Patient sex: F
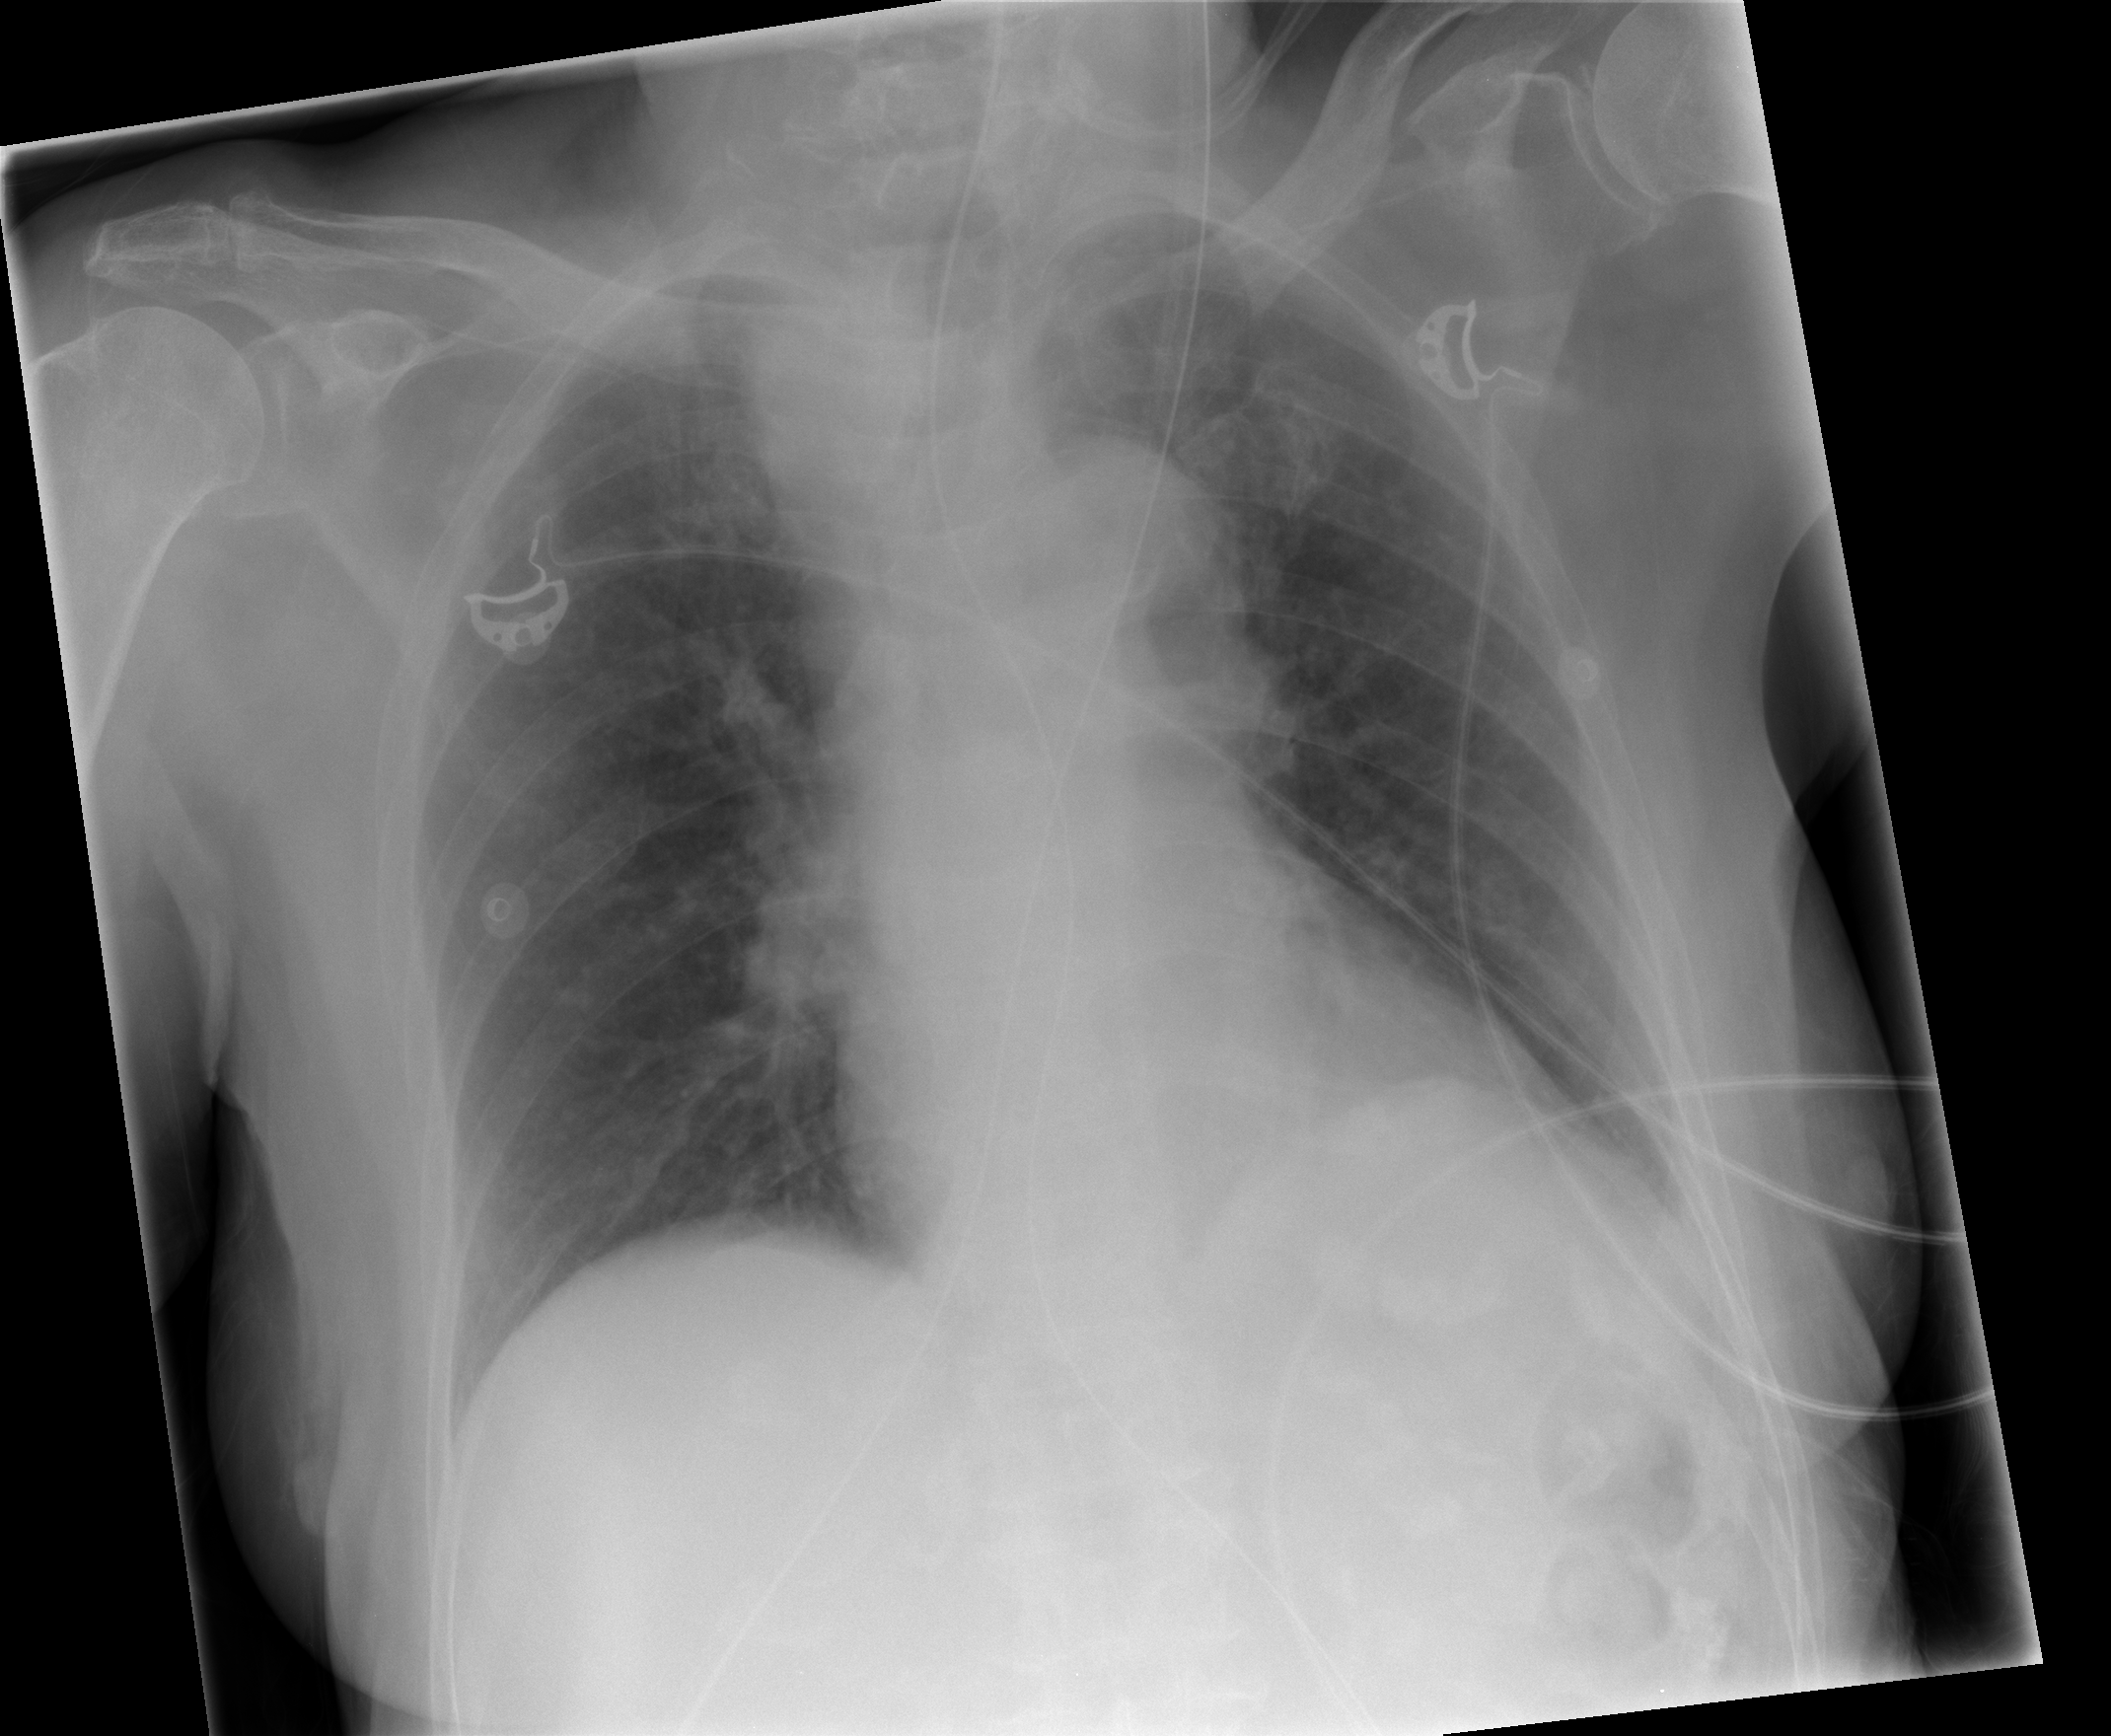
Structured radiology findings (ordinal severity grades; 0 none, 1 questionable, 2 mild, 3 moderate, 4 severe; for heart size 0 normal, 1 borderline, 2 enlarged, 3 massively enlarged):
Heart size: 0
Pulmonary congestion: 2
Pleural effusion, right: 0
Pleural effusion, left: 0
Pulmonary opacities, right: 2
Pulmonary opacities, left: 2
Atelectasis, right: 0
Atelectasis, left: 0